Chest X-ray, AP view. Patient: 63 years old, sex F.
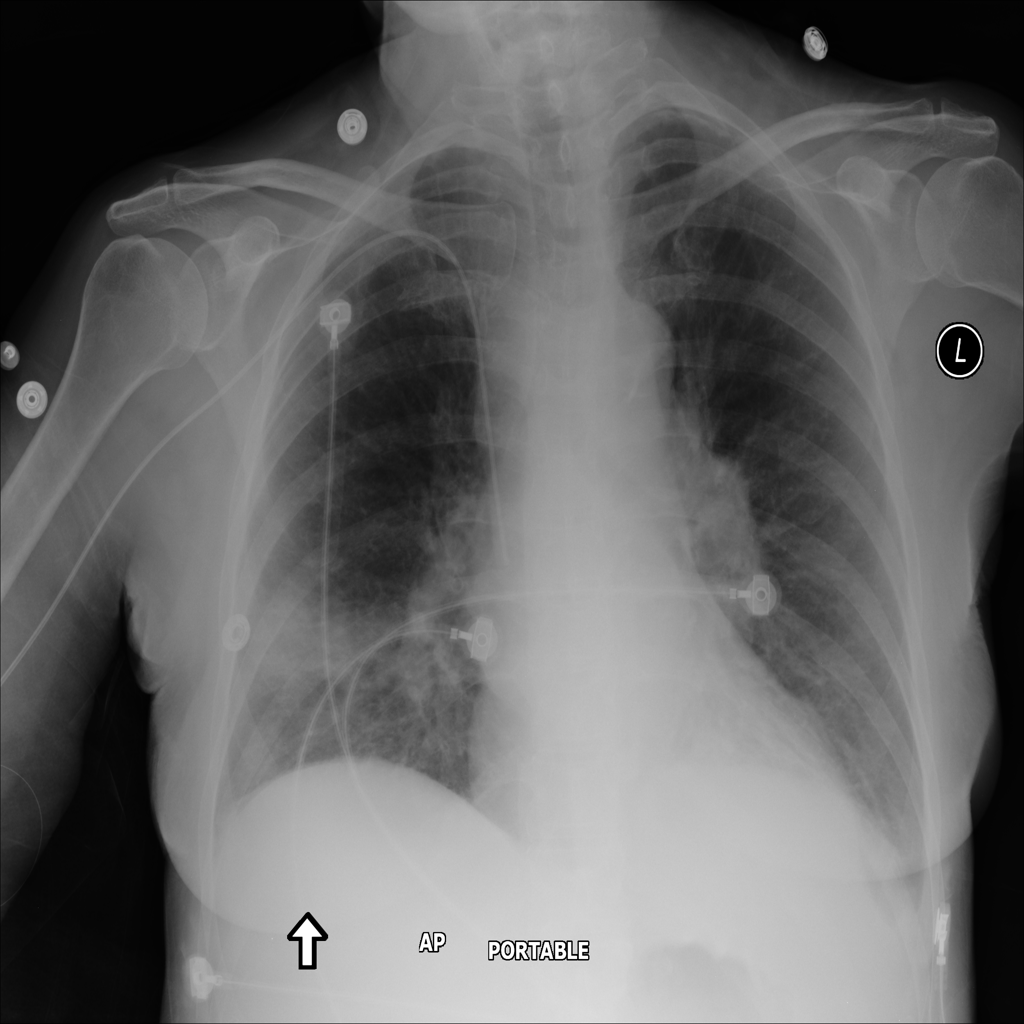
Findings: No Finding